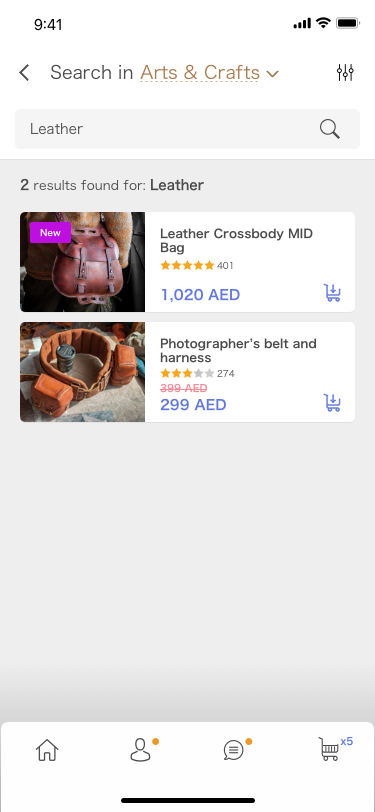
Text in this UI design:
2 results found for: Leather
Leather
Search in
Arts & Crafts